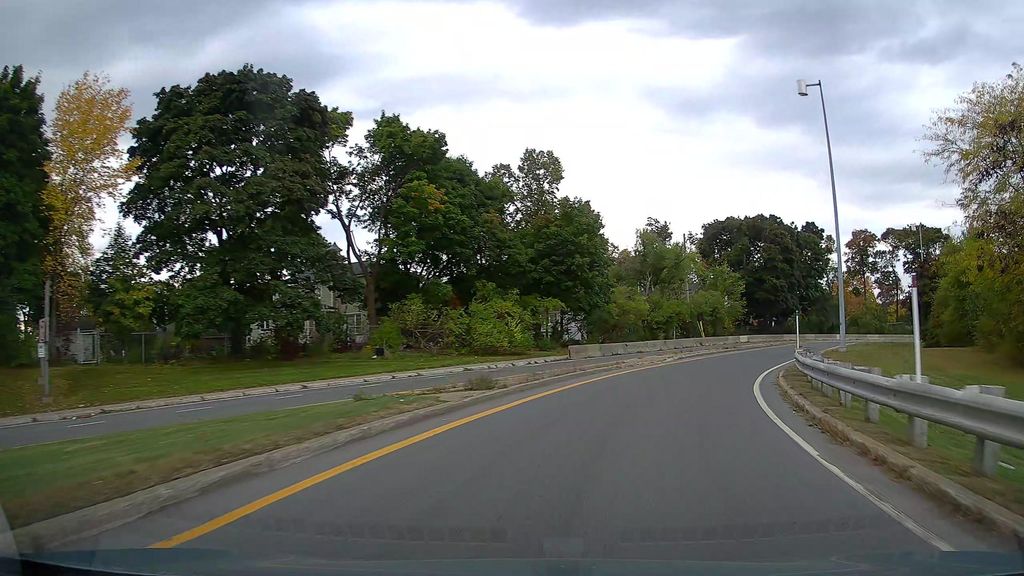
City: montreal